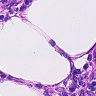
Metastatic tissue present: no